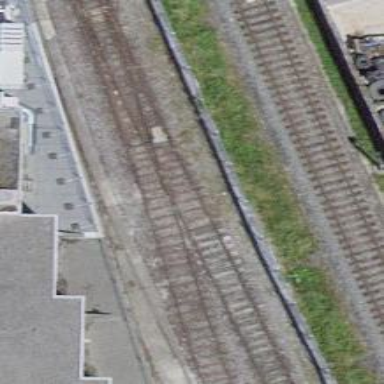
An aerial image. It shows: Disused railway spur with one track.